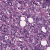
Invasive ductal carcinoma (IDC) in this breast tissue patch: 1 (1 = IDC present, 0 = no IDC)